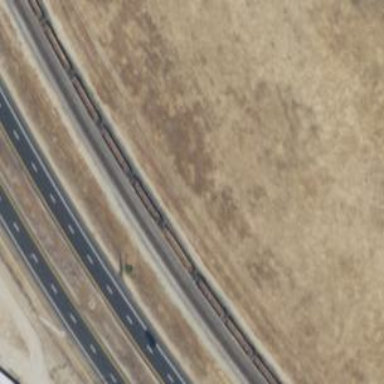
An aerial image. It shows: Railway siding with rails.